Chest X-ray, AP view. Patient: 74 years old, sex M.
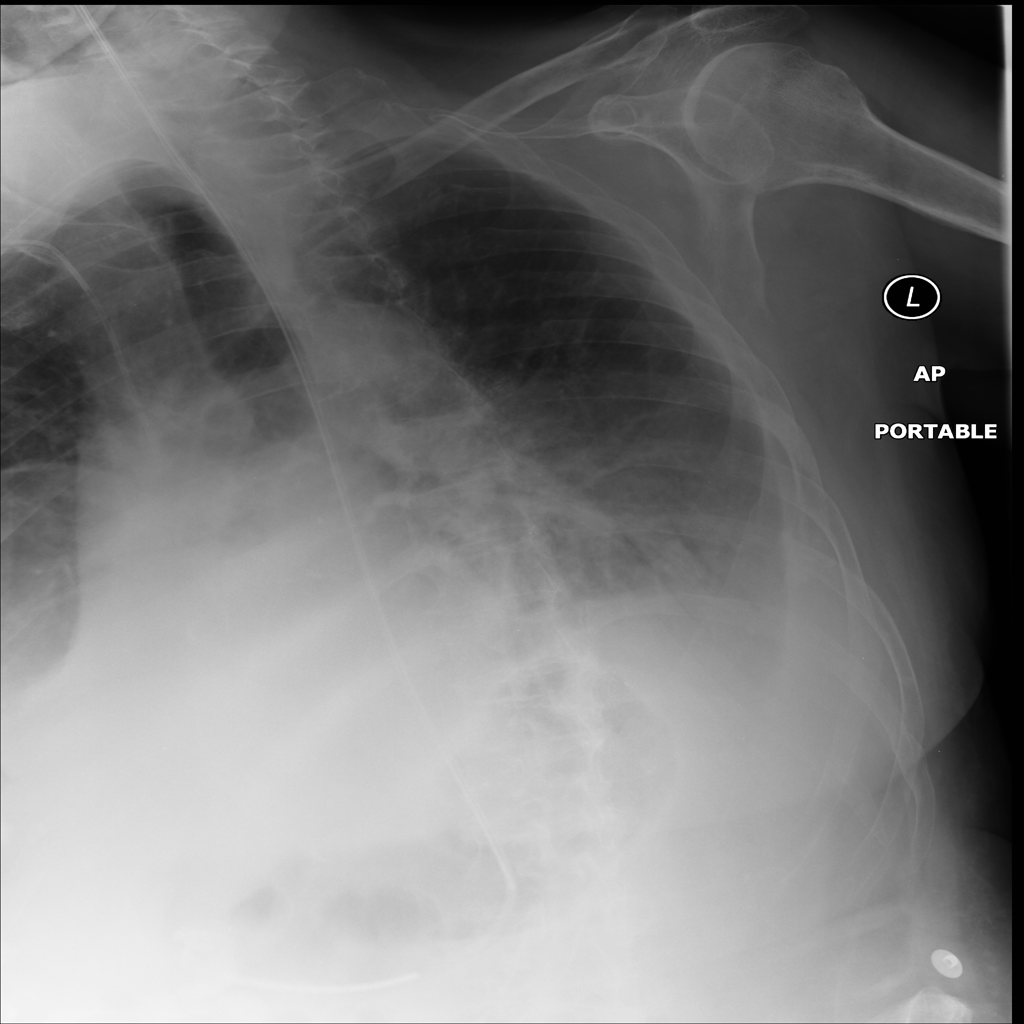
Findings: Effusion